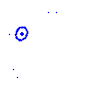
Particle: kaon